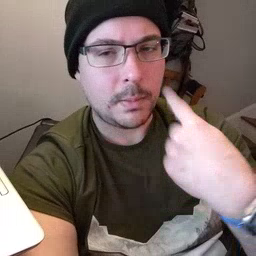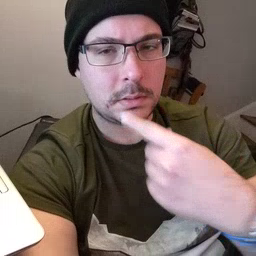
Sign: lips